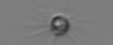
Label: Calciopappus